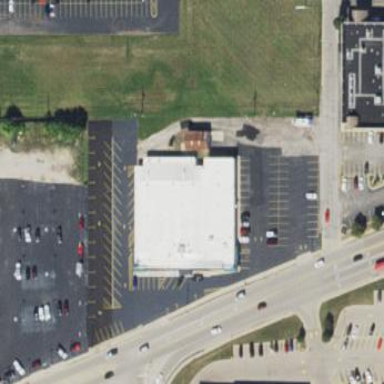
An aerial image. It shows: Building that houses bowling alley.